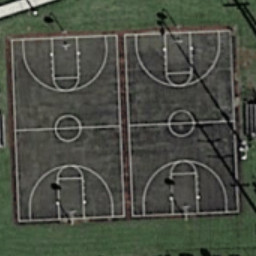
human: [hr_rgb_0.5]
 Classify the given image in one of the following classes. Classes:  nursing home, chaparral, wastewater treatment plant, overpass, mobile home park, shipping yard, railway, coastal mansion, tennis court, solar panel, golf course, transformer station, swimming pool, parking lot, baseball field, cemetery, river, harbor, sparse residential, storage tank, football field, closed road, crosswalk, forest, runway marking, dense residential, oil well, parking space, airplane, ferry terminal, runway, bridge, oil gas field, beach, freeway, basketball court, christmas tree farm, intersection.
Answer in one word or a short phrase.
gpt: basketball court